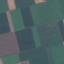
Label: AnnualCrop